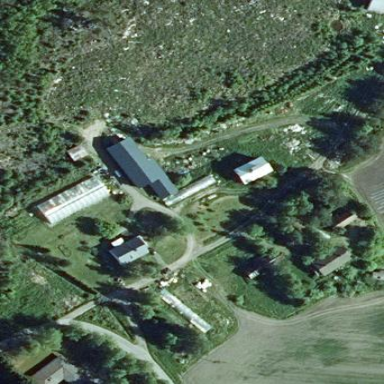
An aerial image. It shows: Farmyard area.